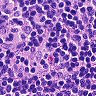
Metastatic tissue present: no